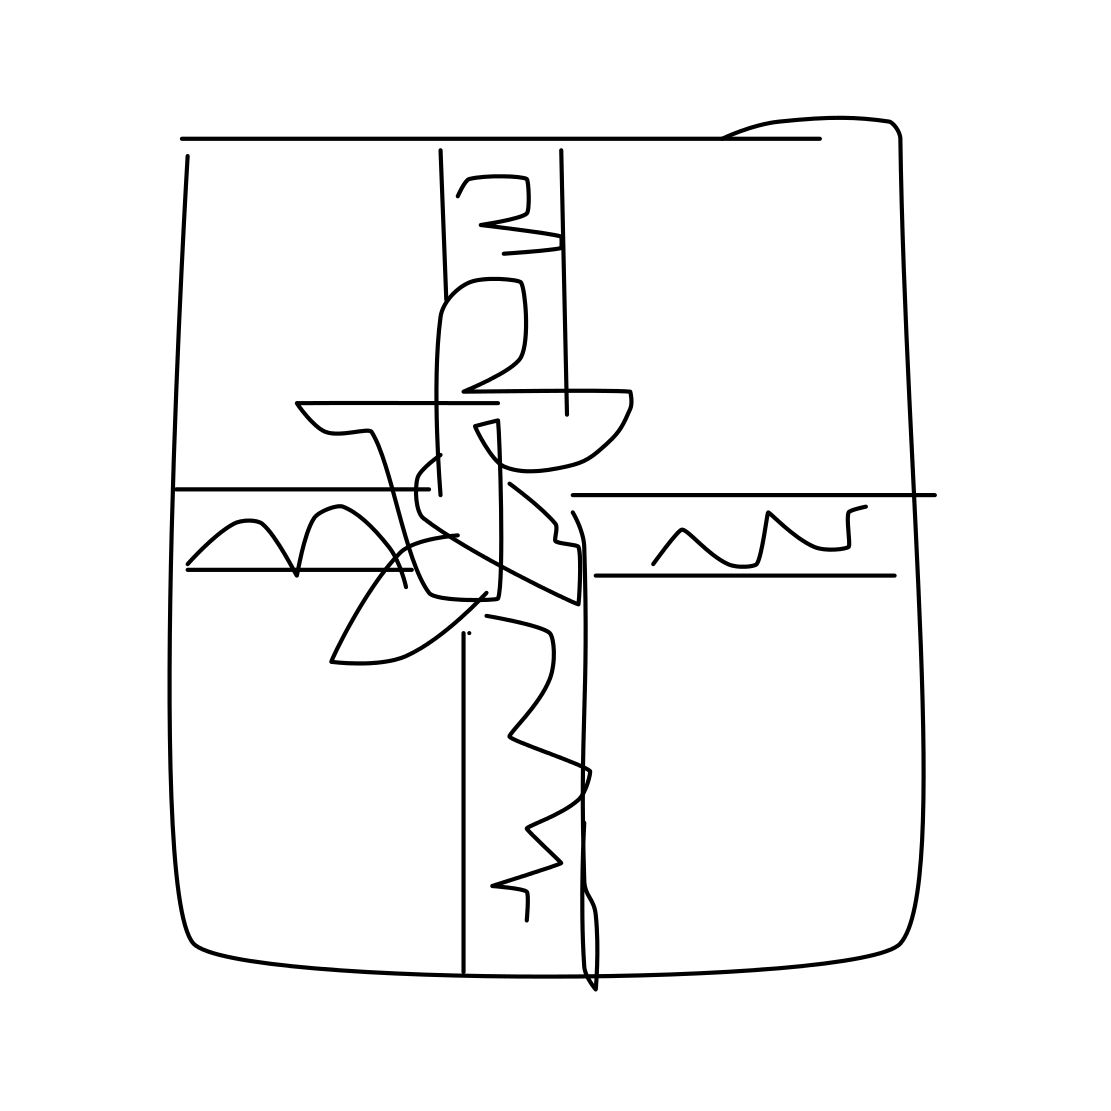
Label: present